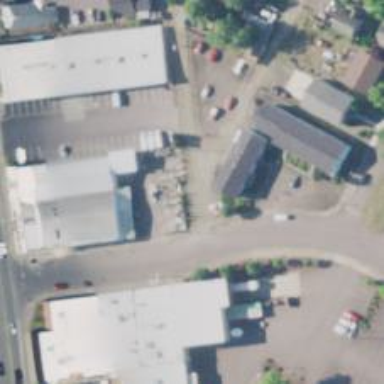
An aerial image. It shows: Alleyway designated as service road.